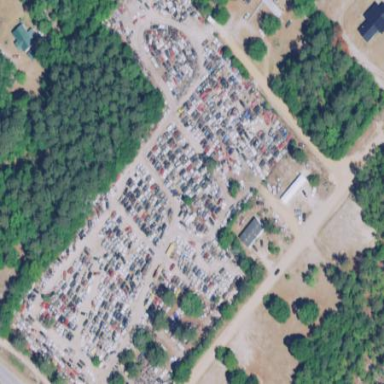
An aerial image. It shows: Scrap yard located in industrial area.